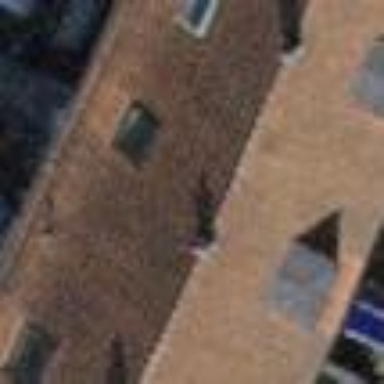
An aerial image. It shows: Building with tiled roof.